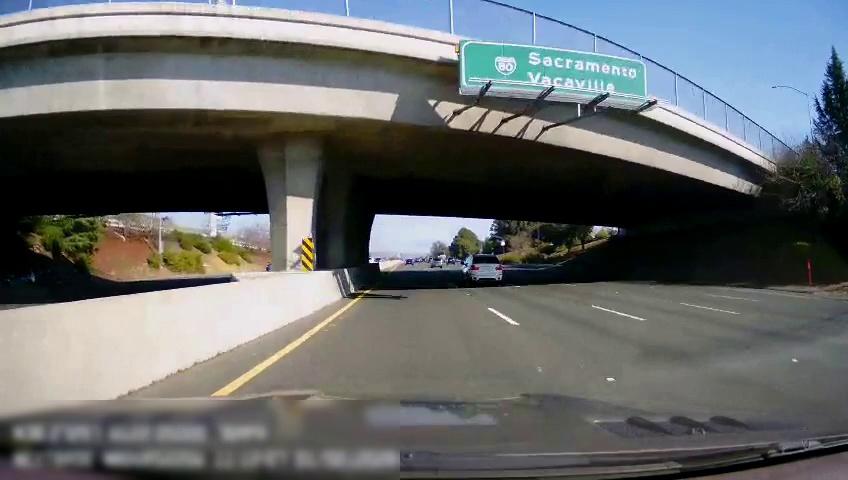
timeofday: Day
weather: Sunny
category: Drivable Space
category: Drivable Space
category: Vehicles | Car
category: Vehicles | SUV
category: Vehicles | SUV
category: Lanes | Alternate Lane
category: Lanes | Current Lane
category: Lanes | Current Lane
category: Lanes | Alternate Lane
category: Traffic | Signs